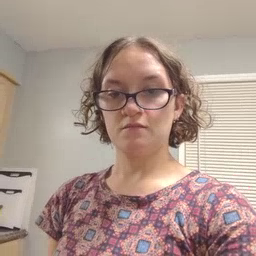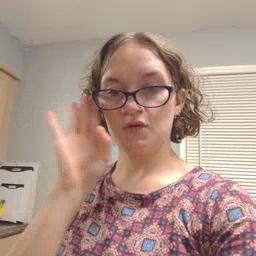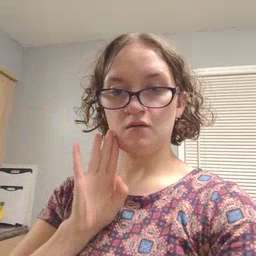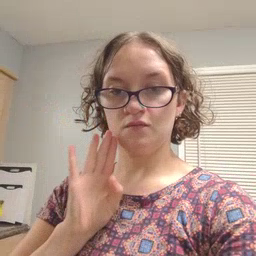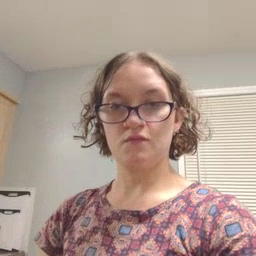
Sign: brown